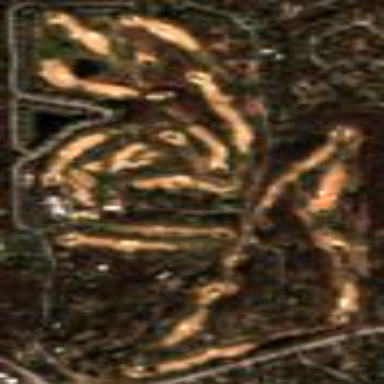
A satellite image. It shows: Golf course.